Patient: sex F, age 43
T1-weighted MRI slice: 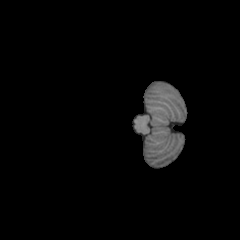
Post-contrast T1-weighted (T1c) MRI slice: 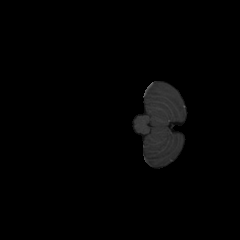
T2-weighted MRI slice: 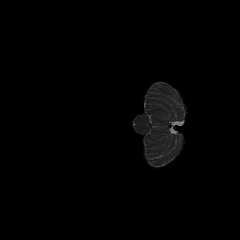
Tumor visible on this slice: no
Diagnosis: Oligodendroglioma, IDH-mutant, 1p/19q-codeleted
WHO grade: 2